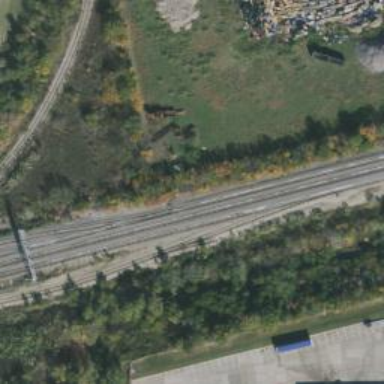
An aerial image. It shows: Disused railway.